Field crop: tomato
Growth stage: 1
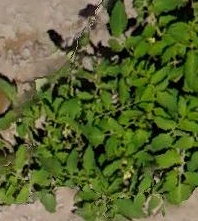
Species: tomato